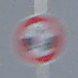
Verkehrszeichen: VerbotUnterschreitenMindestabstand
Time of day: MorningAfternoon
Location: Outdoor (Urban)
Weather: Clear
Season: NotSpecified
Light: Natural